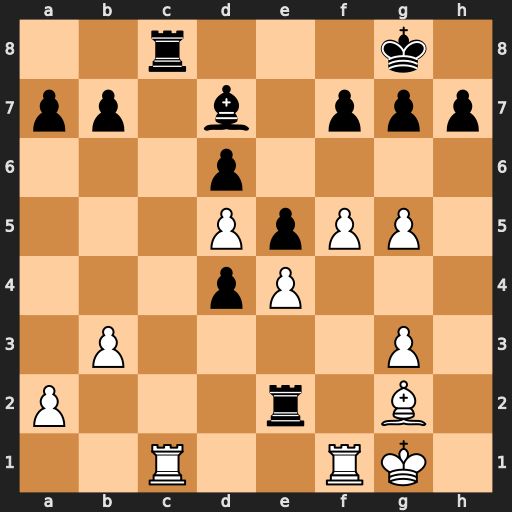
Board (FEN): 2r3k1/pp1b1ppp/3p4/3PpPP1/3pP3/1P4P1/P3r1B1/2R2RK1
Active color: w
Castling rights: -
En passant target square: -
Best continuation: Rxc8+ Bxc8 Rc1